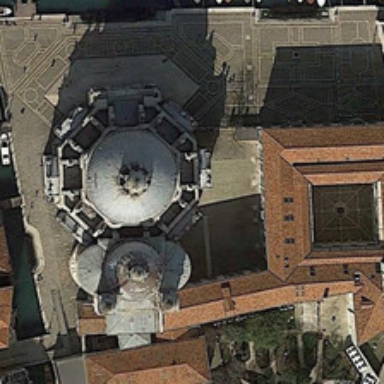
There is a river near the church .